六年级 · 画法几何学
 填空、画出各场所的位置

比例尺: $0 \quad 50010001500$ 米

(1) 动物园在游乐场的 $\qquad$偏 $\qquad$ $45^{\circ}$ 方向。

（2）迷宫在游乐场南偏西 $30^{\circ}$ 方向 1000 米处。

（3）花卉园在游乐场北偏西 $60^{\circ}$ 方向 1500 米处。
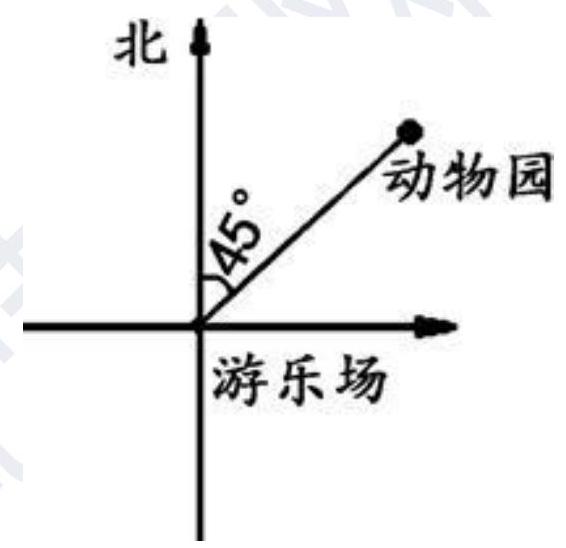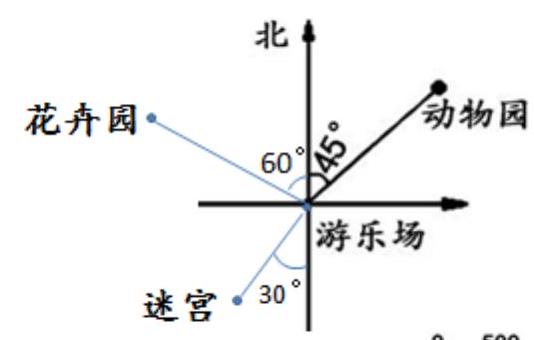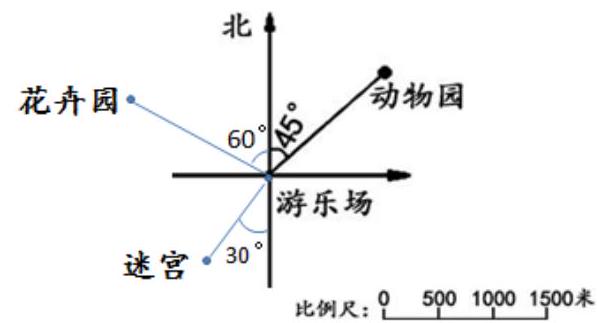
答案: （1）北; 东

(2)

比例尺: 0 인 50010001500 米
(3)